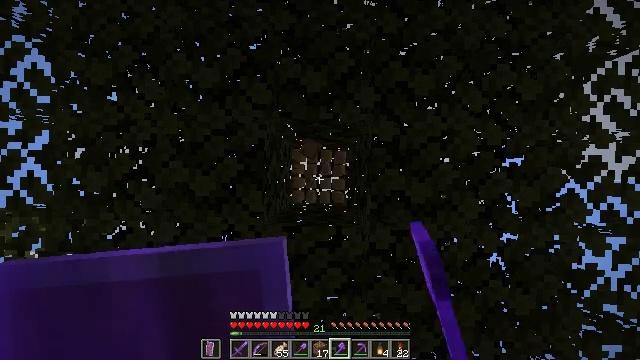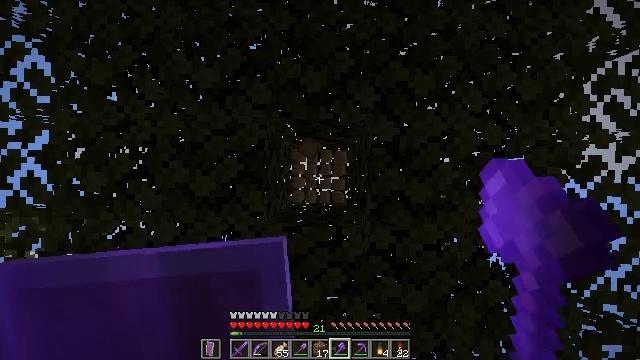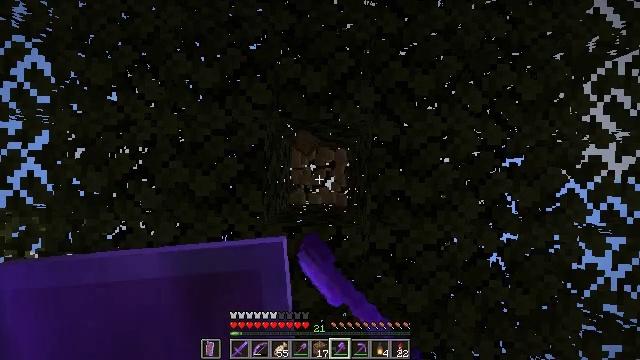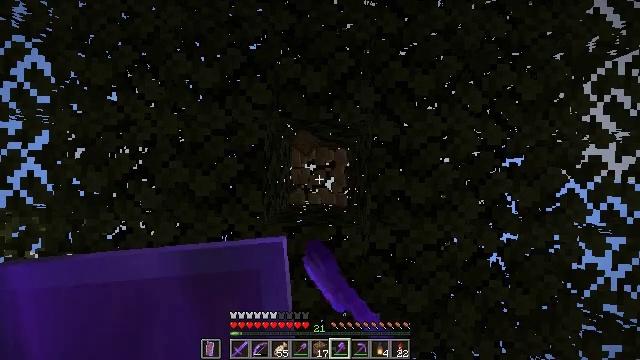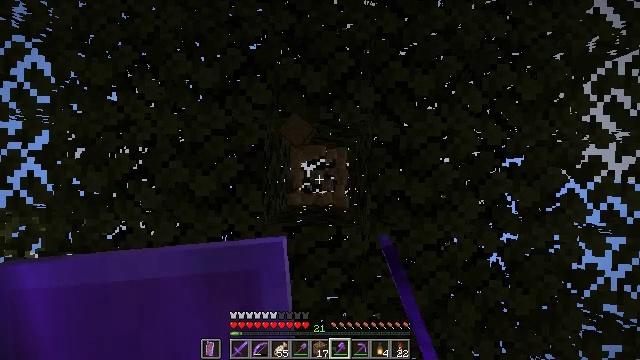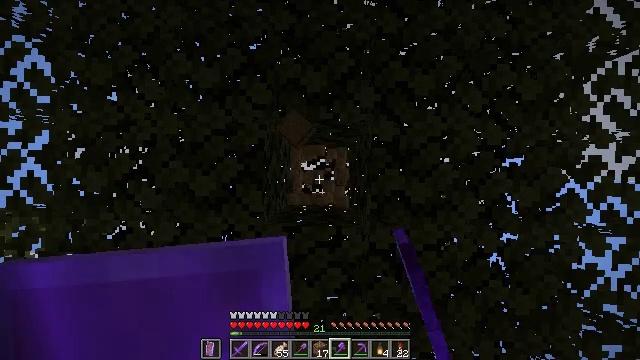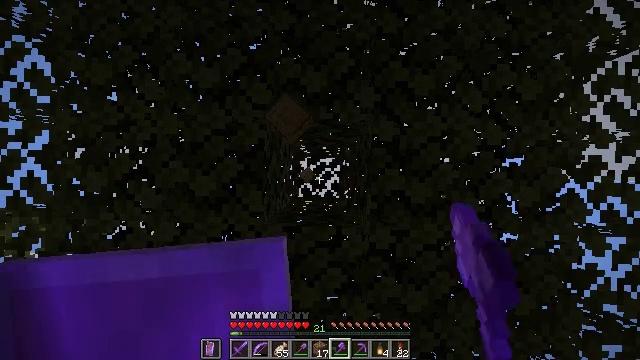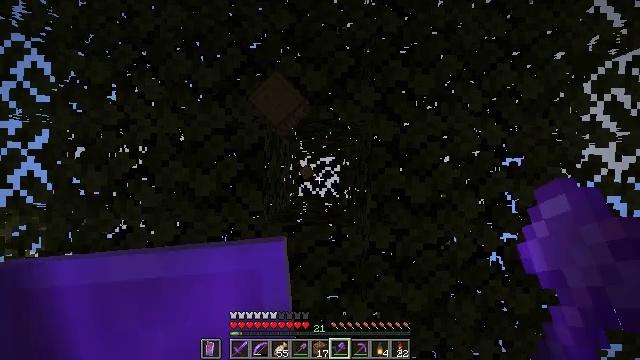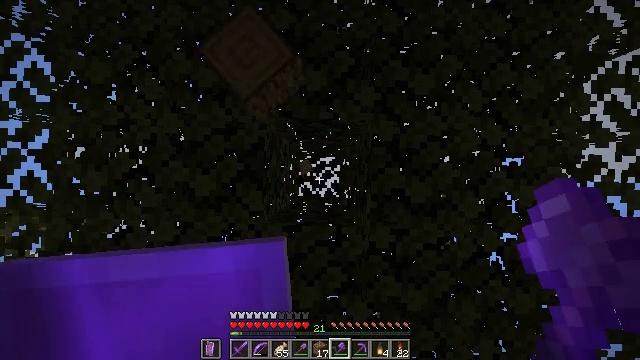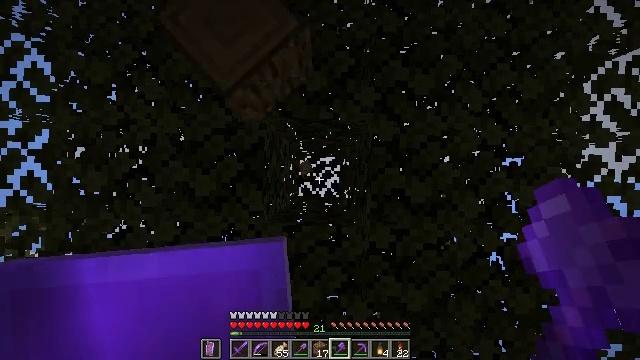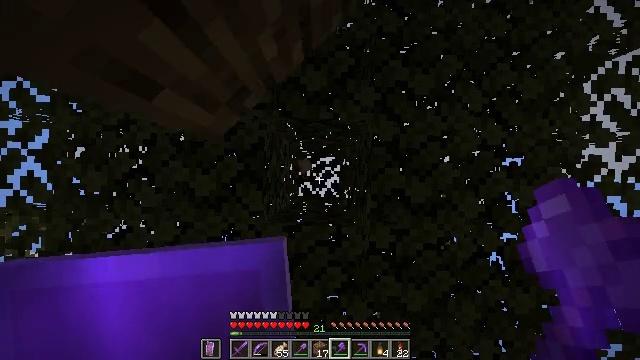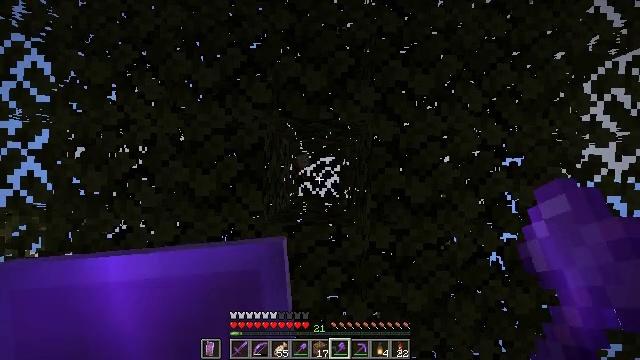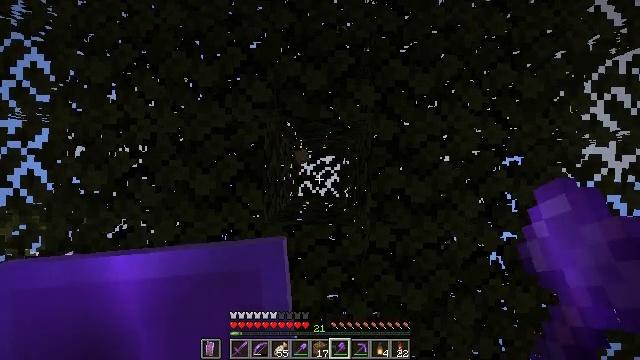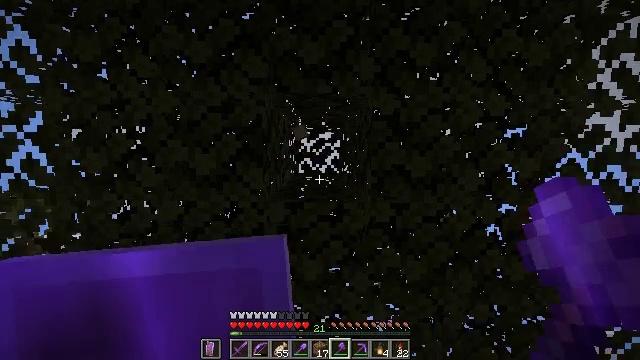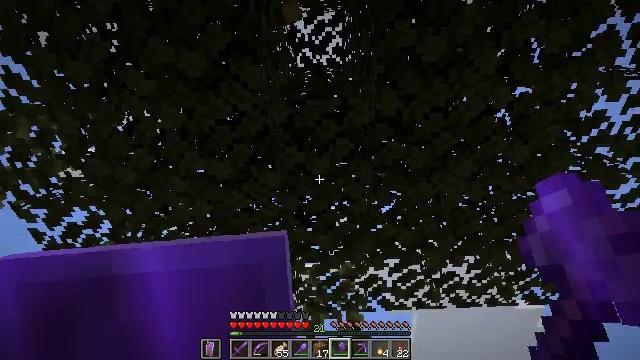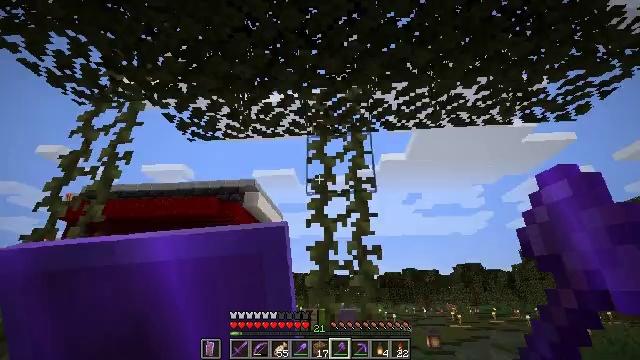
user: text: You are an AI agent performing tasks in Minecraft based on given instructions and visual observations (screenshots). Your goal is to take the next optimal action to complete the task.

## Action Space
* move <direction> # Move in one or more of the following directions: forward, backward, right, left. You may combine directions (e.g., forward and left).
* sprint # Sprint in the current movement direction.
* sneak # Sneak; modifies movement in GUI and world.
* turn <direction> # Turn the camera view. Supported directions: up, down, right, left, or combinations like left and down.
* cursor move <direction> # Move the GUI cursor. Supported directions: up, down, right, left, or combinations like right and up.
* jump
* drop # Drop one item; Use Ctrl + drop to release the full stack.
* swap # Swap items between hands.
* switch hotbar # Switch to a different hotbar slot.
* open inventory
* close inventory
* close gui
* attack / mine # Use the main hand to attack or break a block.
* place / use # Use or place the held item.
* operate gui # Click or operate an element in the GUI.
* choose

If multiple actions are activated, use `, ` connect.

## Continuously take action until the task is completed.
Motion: motion action
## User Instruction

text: Mine the oak log.
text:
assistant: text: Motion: attack / mine
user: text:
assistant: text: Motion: attack / mine
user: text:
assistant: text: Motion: attack / mine
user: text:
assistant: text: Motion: attack / mine
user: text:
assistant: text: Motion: attack / mine
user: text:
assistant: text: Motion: attack / mine
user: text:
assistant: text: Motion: attack / mine
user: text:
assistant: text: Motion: no_op
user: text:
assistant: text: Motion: no_op
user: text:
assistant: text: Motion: no_op
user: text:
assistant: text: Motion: no_op
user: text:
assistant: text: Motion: no_op
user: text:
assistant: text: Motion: turn left and down
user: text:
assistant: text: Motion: turn left and down
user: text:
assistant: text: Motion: turn left and down
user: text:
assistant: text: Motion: turn right and down
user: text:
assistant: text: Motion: turn right and down
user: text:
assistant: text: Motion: turn right and down
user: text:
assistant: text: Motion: turn right and down
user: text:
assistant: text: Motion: turn down
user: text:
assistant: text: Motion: no_op
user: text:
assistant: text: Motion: no_op
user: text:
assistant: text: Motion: no_op
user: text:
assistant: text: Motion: attack / mine
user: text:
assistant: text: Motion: attack / mine
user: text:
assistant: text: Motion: attack / mine
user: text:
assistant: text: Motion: attack / mine
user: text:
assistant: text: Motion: attack / mine
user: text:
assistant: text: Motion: attack / mine
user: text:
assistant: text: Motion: attack / mine